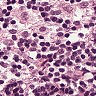
Metastatic tissue present: no